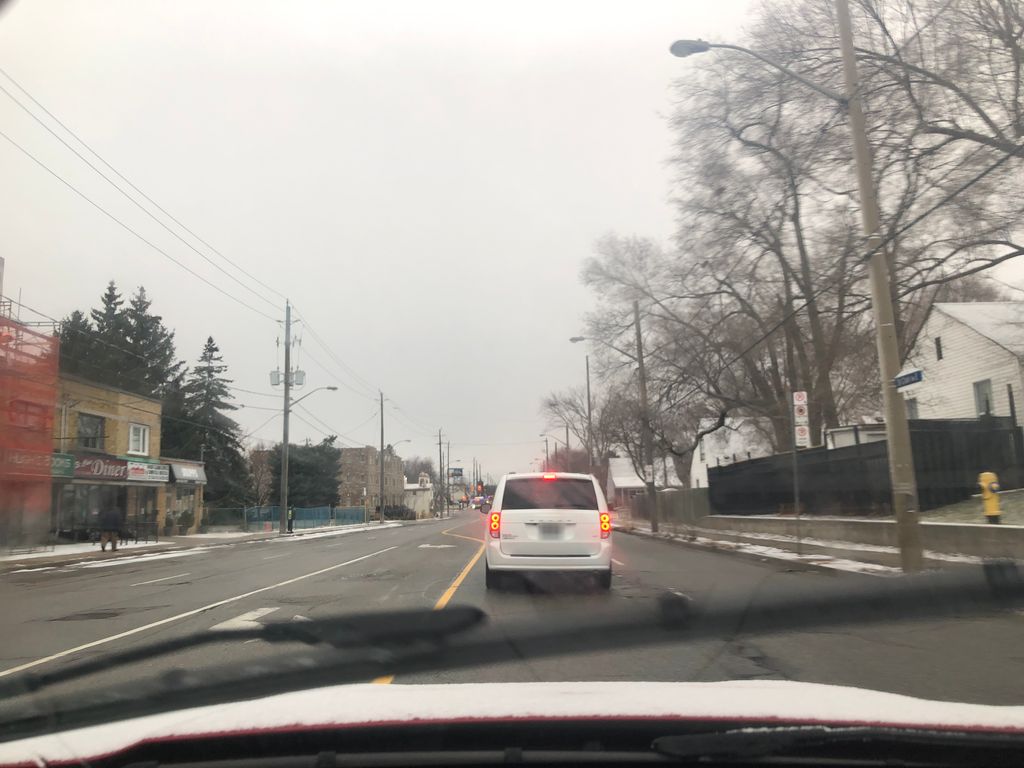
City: toronto